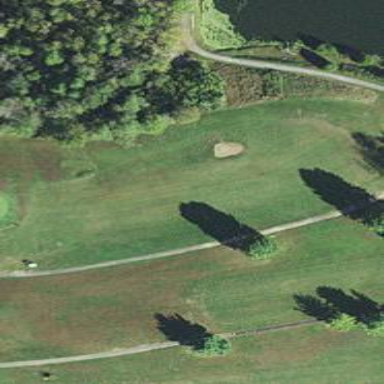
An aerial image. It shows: Scenic golf fairway.